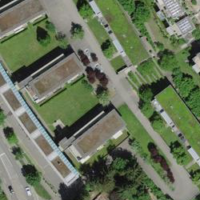
EUNIS habitat code: 54
Species observed at this site:
Raphanus raphanistrum